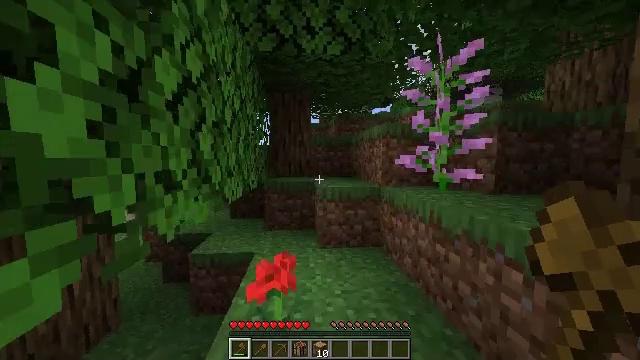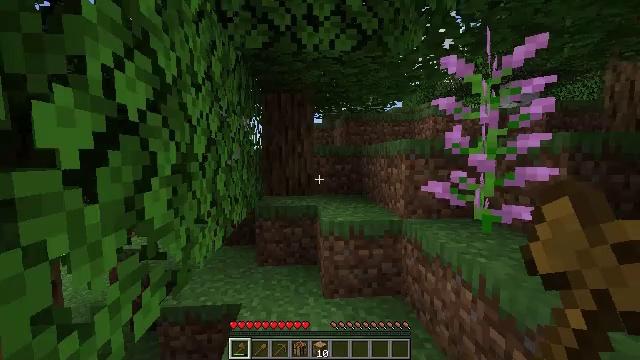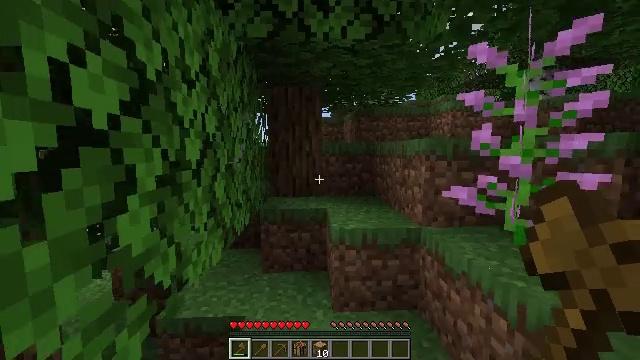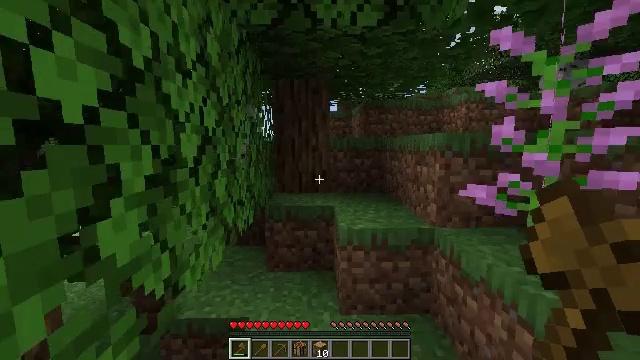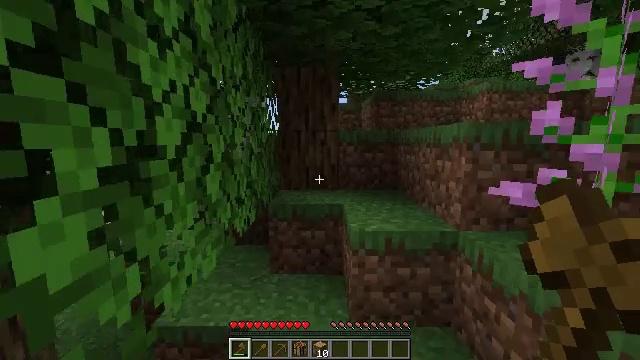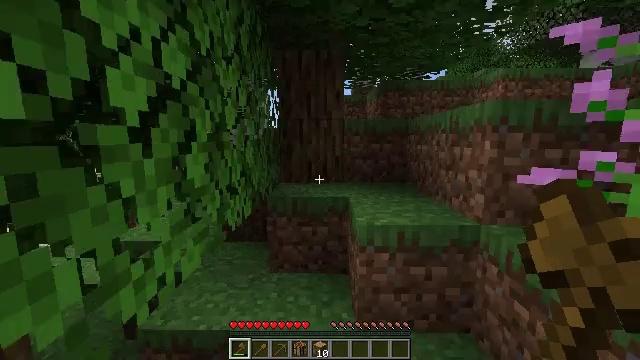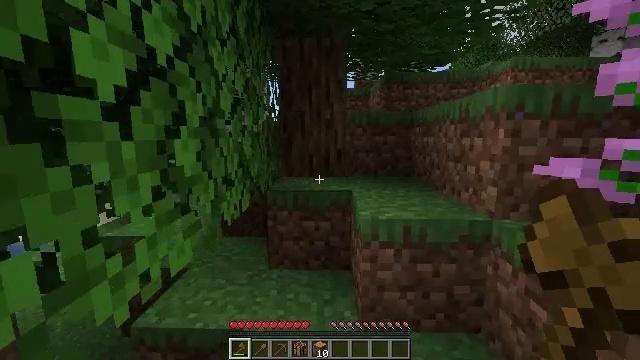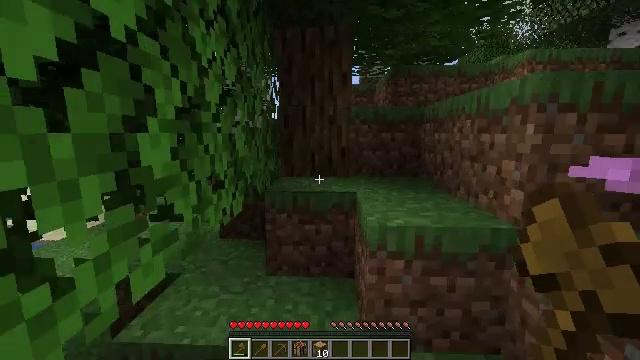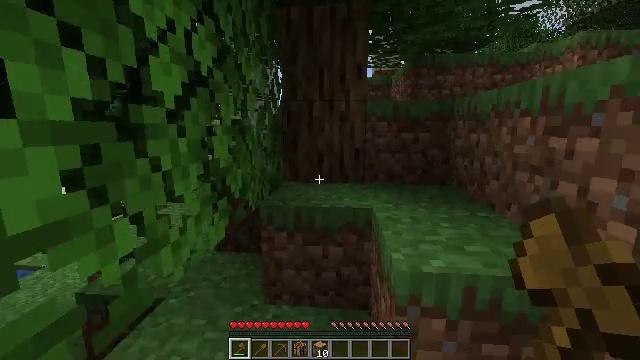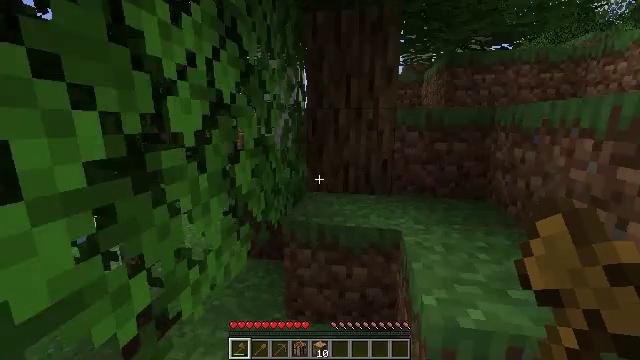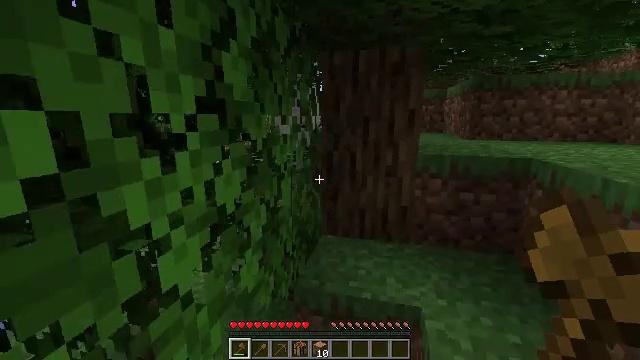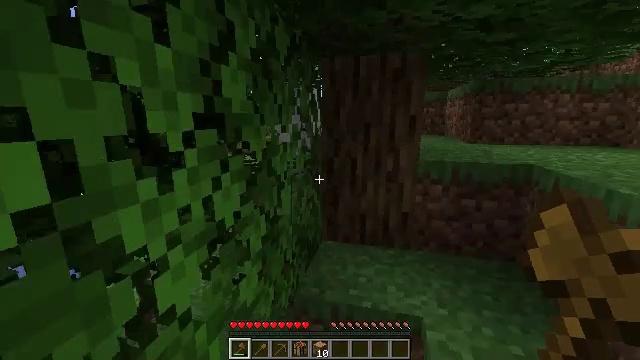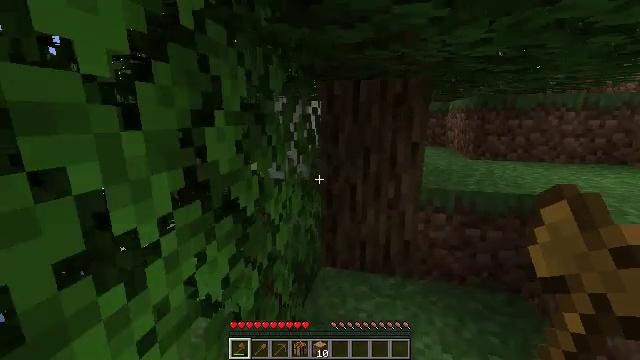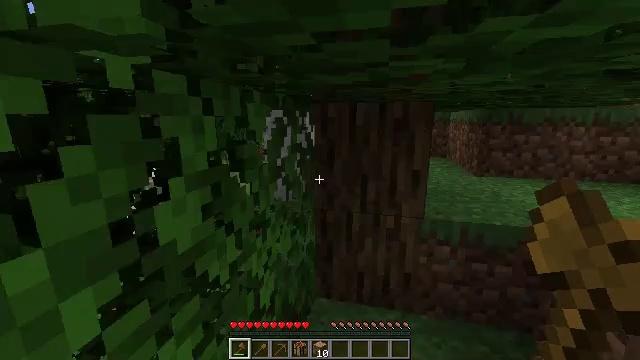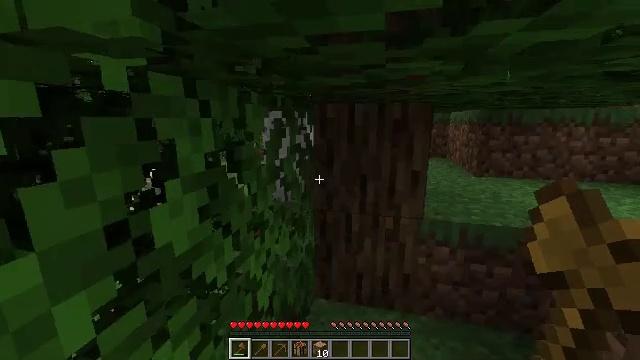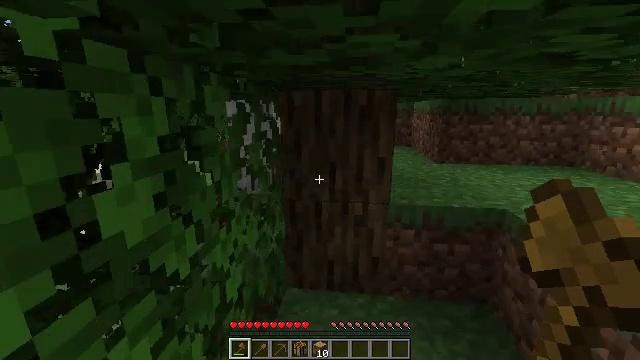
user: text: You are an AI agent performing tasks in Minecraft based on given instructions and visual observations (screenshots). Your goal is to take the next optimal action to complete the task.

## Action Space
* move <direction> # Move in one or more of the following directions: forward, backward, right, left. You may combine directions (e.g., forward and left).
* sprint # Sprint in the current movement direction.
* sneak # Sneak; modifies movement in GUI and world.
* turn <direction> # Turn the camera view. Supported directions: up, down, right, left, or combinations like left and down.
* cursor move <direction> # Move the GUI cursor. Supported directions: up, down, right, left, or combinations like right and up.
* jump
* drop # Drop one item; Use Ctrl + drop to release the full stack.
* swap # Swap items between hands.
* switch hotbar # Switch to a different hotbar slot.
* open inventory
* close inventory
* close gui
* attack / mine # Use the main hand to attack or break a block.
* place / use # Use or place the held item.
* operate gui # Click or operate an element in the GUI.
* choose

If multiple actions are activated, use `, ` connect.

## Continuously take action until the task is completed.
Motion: motion action
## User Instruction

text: Remove the lilac from its place.
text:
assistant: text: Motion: move forward, jump
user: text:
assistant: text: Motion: move forward, turn left and down
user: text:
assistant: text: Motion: move forward, turn left and down
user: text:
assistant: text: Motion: move forward, turn left
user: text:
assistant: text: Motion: move forward
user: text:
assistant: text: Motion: move forward
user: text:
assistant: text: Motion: move forward
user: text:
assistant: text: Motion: move forward, turn left
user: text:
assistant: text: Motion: move forward, turn left and down, jump
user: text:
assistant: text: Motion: move forward, turn left and down, jump
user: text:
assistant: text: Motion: move forward, jump
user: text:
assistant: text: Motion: move forward and move right, jump
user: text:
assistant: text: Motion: move forward and move right
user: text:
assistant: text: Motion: move forward and move right
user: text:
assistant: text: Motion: move forward and move right, turn right and down
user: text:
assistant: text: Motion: move forward and move right, turn right and down
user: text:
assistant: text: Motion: move forward and move right, turn right and up
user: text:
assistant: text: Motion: move forward and move right, turn right and up
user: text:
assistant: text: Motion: move forward and move right
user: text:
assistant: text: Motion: move forward and move right, jump
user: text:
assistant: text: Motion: move forward, jump
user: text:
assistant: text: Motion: move forward, jump
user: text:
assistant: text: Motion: move forward and move right, turn right, jump
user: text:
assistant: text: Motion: move forward and move right, turn right and down, jump
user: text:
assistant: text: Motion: move forward and move right, turn right and down
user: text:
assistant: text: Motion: move forward and move right, turn right
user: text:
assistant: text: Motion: move forward and move right
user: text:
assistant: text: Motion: move forward and move right
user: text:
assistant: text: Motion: move right
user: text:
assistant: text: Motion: move right